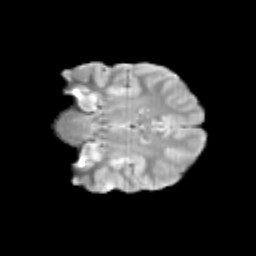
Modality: T2w
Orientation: coronal
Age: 13
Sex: female
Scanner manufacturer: siemens
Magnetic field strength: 3 T
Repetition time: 3.8 s
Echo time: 0.07 s